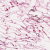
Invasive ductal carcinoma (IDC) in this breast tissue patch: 0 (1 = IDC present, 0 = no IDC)